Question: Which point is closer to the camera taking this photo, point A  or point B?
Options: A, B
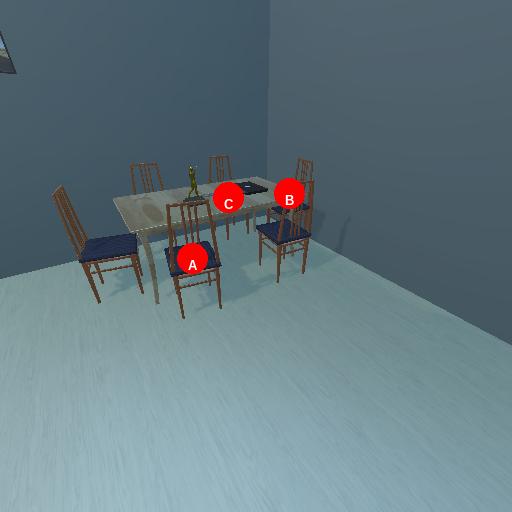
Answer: A